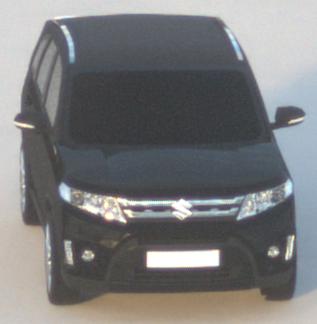
Make: Suzuki
Model: Vitara 1.6
Detailed model: Vitara (LY)
Model produced from: 2015/04
Model produced until: 2018/08
Doors: 5
Color: black
Road condition: dry road
Daytime: sunrise or sunset
Contrast: low contrast